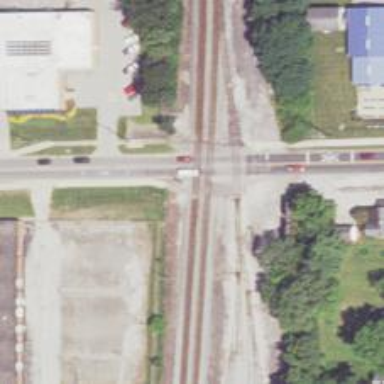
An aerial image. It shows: Crossing for the railway.